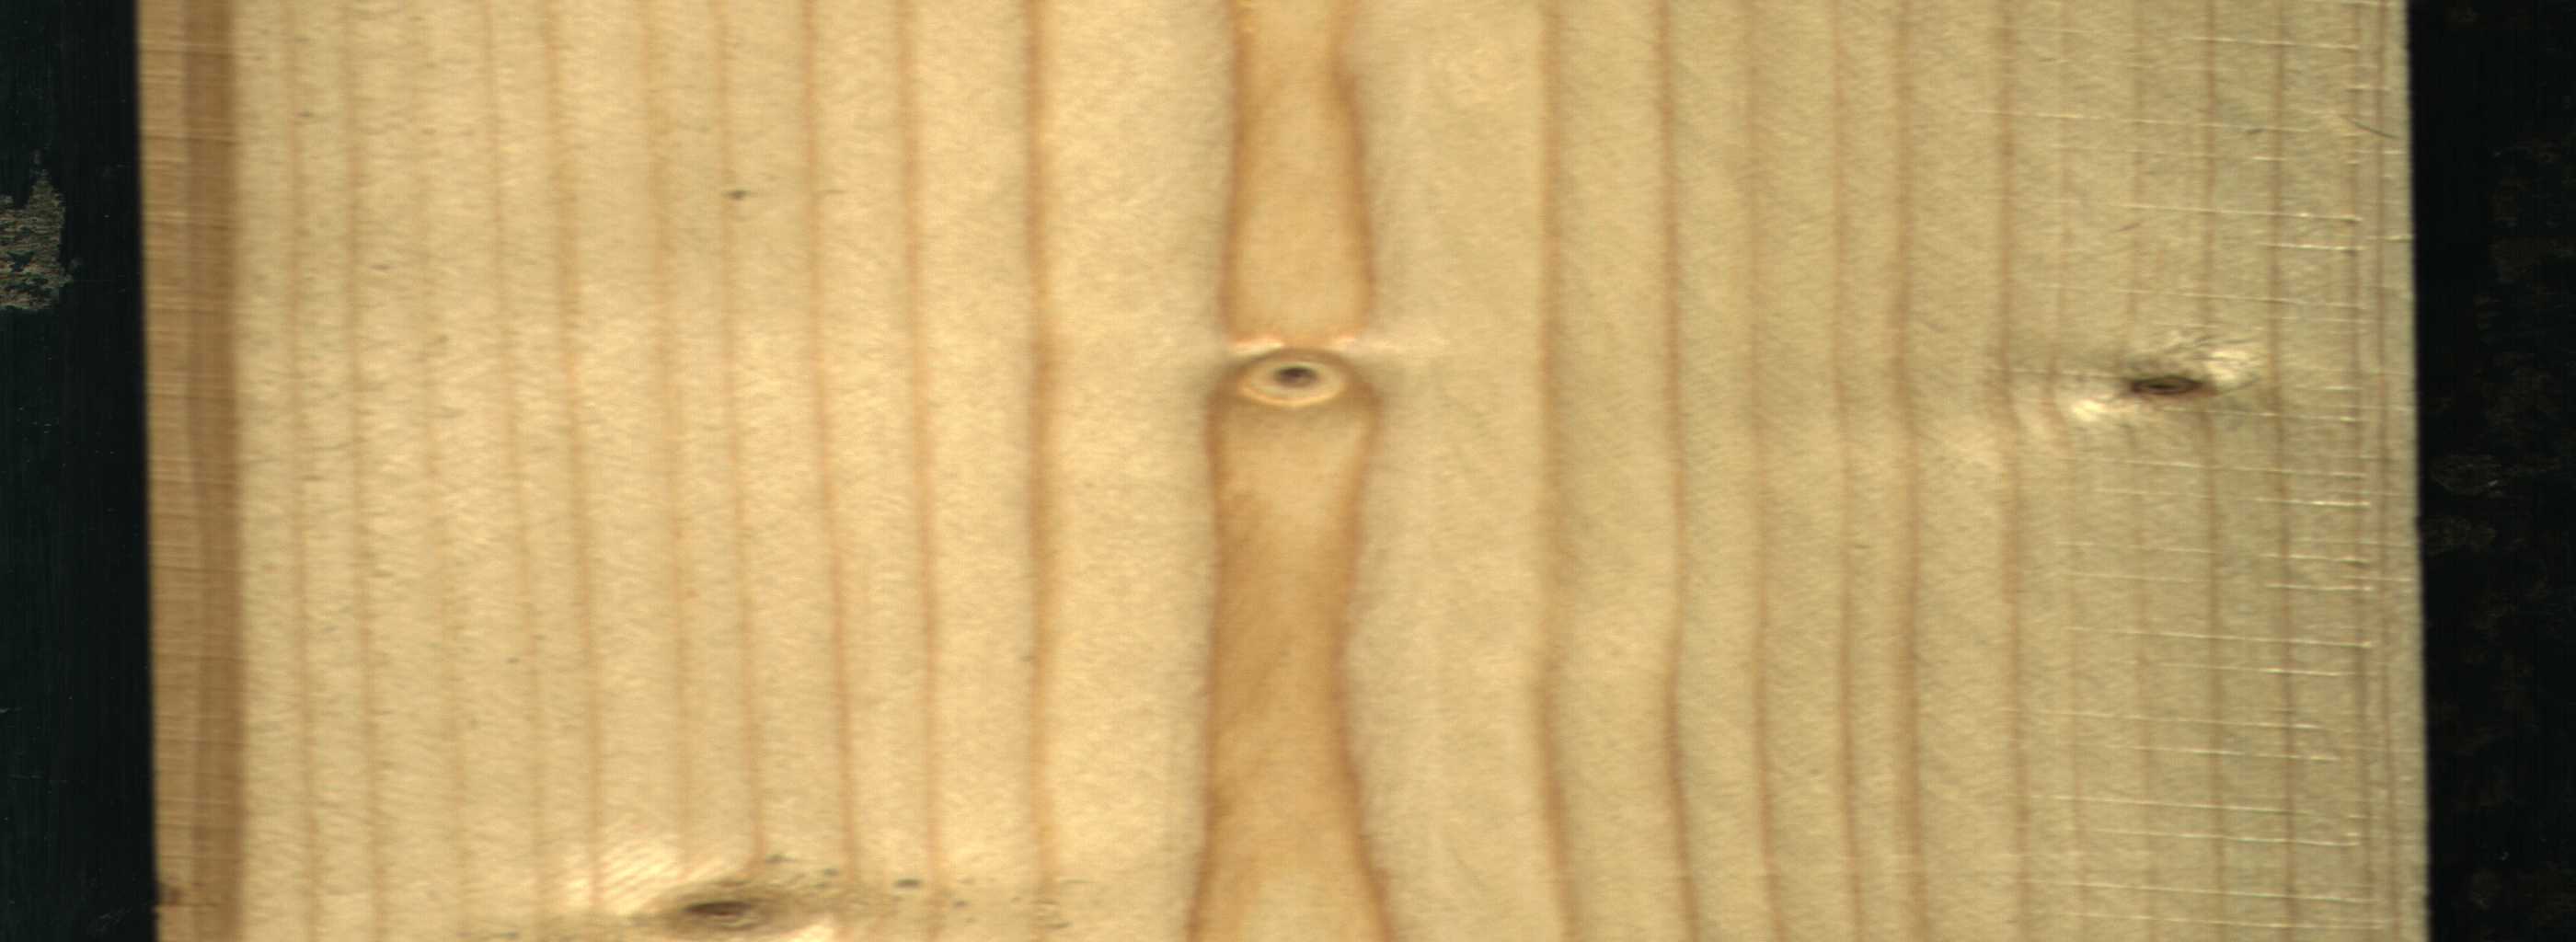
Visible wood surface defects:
Live_Knot
Live_Knot
Live_Knot